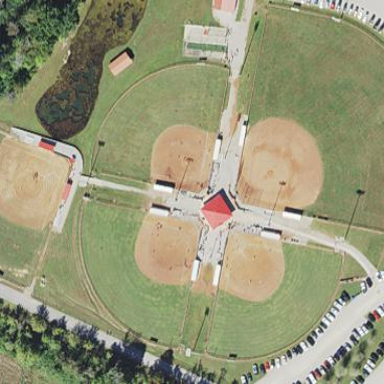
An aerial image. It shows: Baseball pitch for leisure and sports activities.